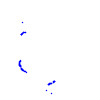
Particle: proton